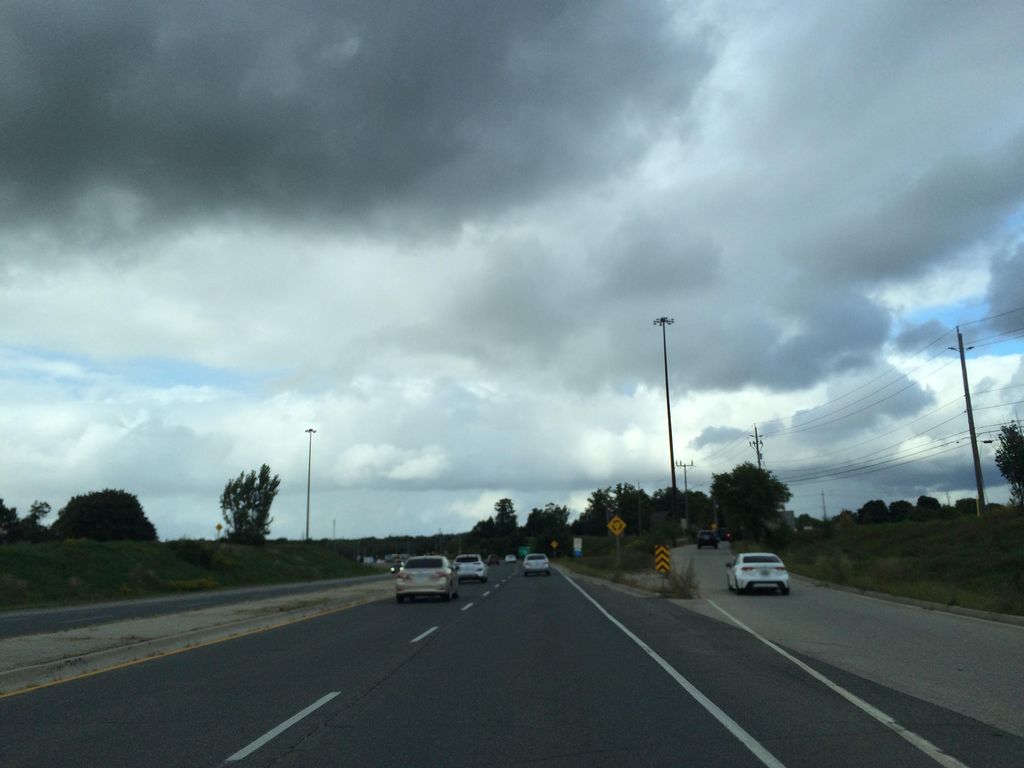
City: kitchener-waterloo